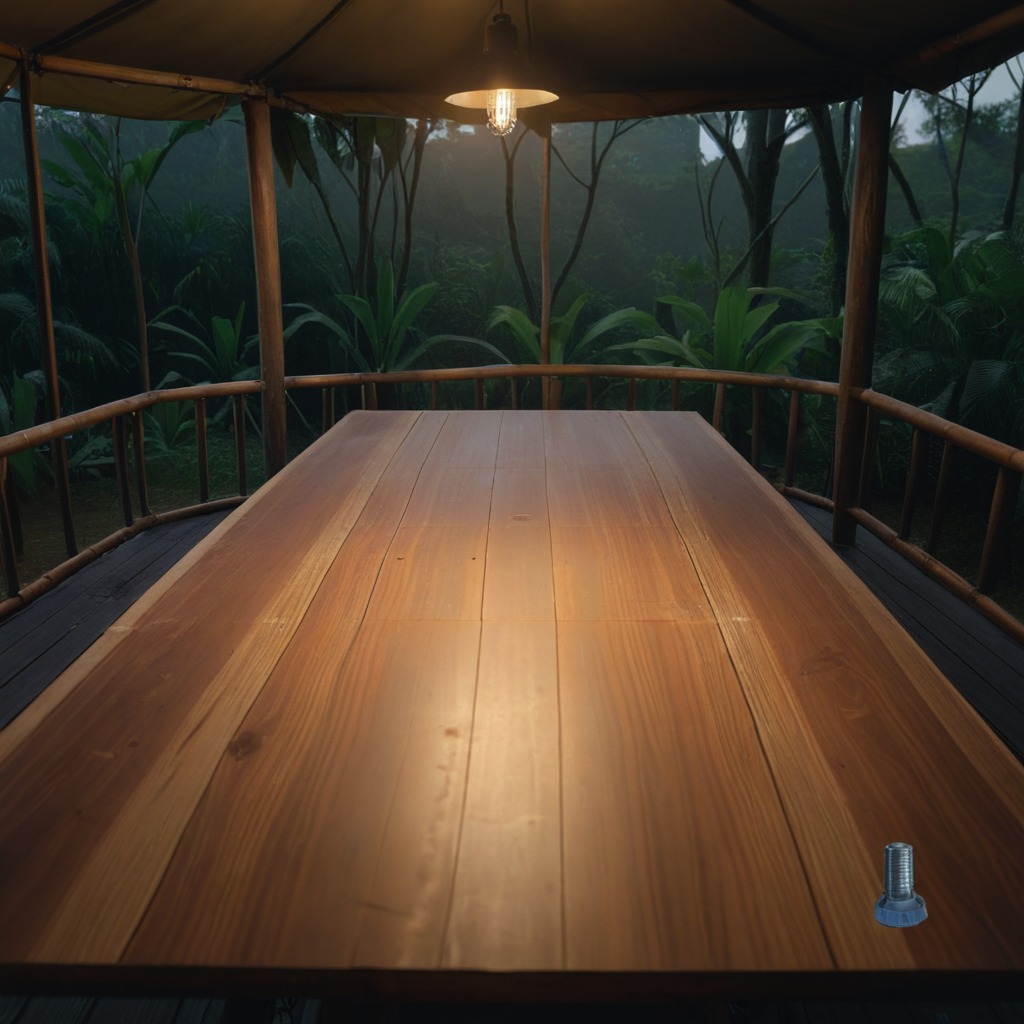
A metal screw is lying on a wooden table inside a jungle field workshop tent at night.